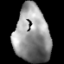
Tissue: lung
Cell type: Endothelial cells
Senescence score: 0.1952
Nuclear area (px): 1956
Mean DAPI intensity: 147.115